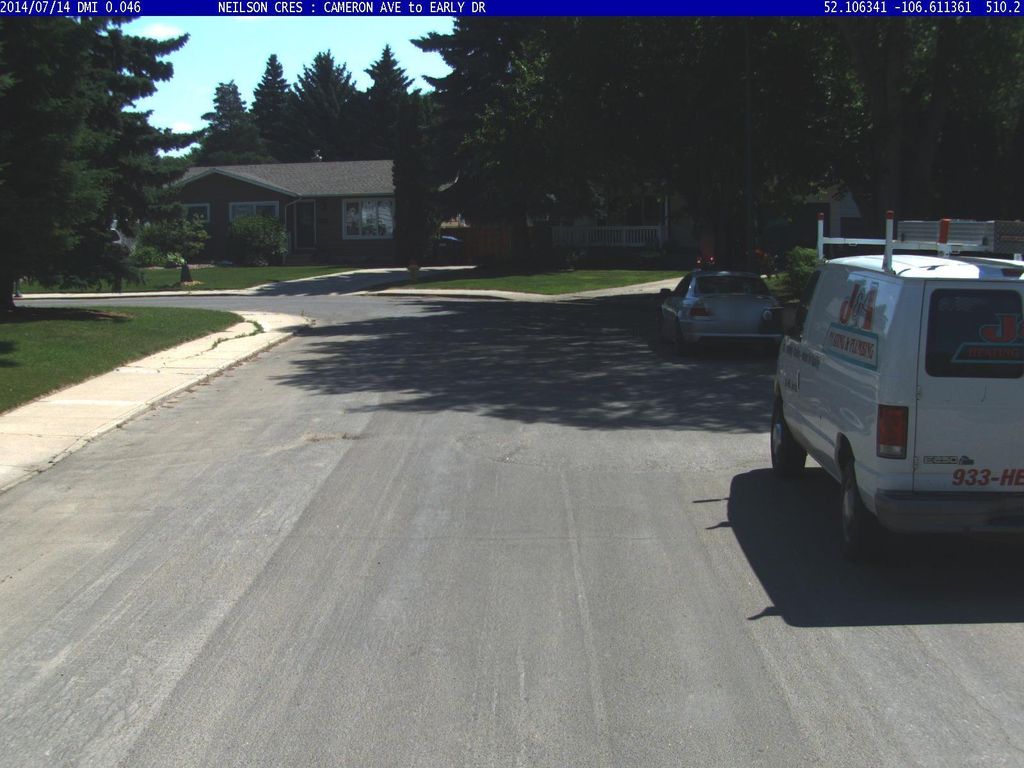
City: saskatoon